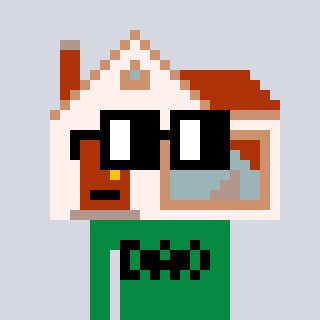
a pixel art character with square black glasses, a house-shaped head and a green-colored body on a cool background